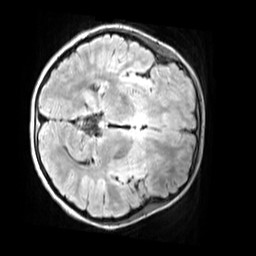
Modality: FLAIR
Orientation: axial
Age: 10
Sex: female
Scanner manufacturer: siemens
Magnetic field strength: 3 T
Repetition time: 5 s
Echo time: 0.388 s